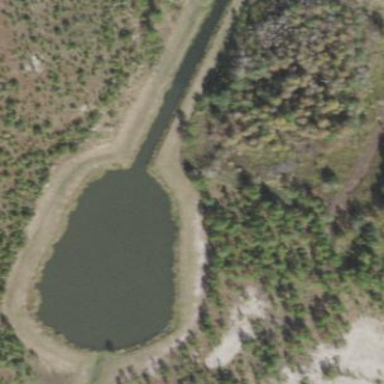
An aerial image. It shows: Reservoir of natural water.